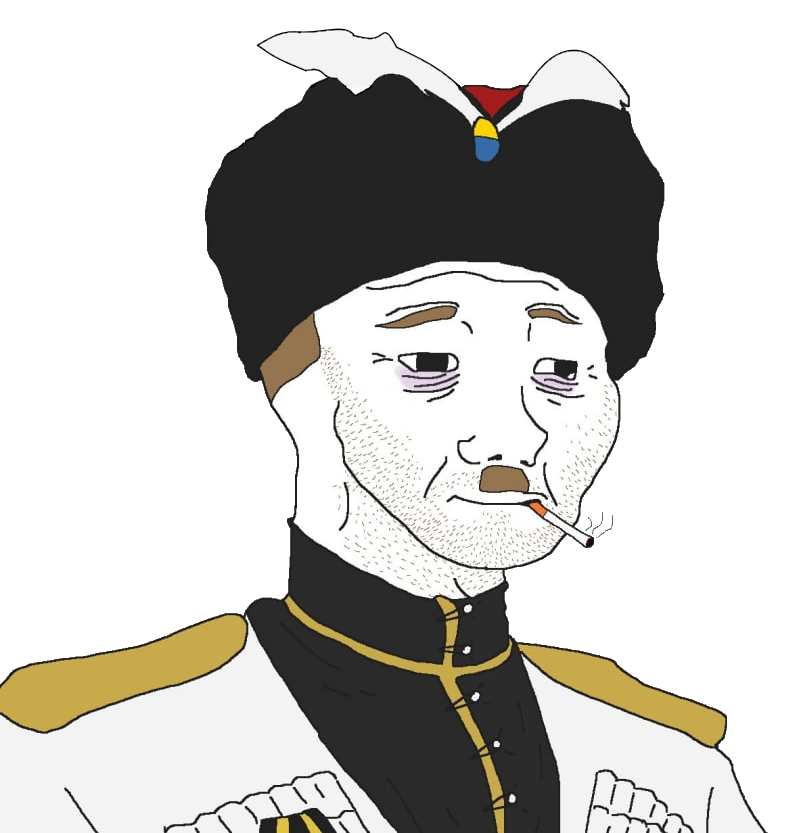
Label: 5_Doomer